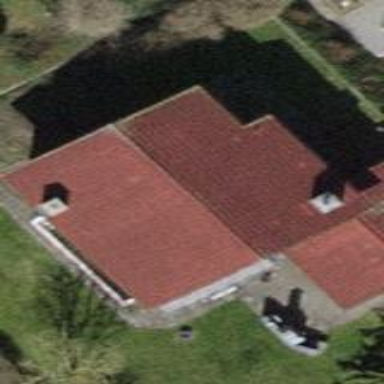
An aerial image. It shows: Detached building.